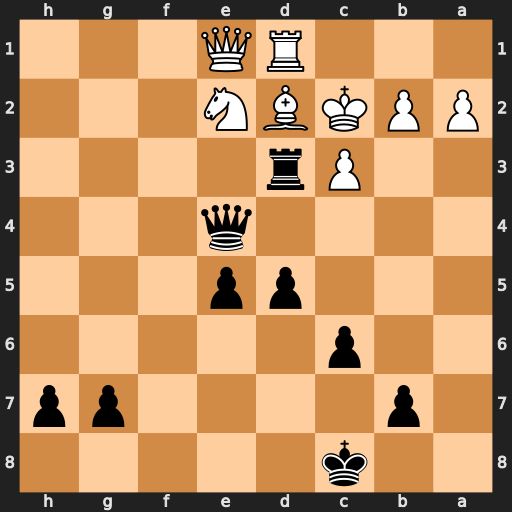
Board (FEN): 2k5/1p4pp/2p5/3pp3/4q3/2Pr4/PPKBN3/3RQ3
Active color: b
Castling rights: -
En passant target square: -
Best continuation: Rxc3+ Kxc3 Qc4#